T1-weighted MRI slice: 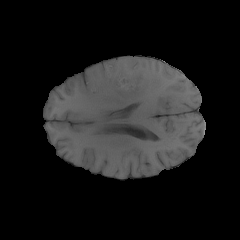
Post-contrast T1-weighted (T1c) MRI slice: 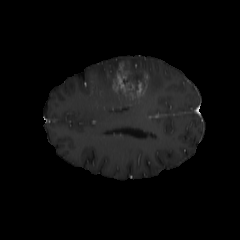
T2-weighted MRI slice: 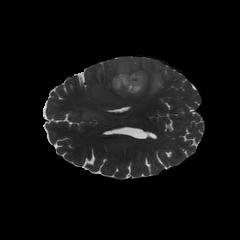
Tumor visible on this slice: yes